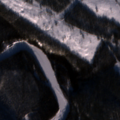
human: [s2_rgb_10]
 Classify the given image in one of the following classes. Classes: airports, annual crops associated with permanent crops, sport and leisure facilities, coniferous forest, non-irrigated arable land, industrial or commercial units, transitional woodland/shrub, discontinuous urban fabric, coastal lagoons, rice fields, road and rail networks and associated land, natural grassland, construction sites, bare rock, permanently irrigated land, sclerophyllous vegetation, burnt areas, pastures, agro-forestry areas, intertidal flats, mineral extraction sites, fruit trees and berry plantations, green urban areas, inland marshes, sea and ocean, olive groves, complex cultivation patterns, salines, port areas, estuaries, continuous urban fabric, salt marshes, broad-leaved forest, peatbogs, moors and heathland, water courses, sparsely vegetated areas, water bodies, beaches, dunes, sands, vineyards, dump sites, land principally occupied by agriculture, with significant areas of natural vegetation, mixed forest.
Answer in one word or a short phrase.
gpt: coniferous forest, transitional woodland/shrub